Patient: sex F, age 66
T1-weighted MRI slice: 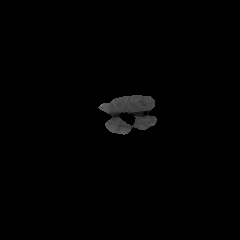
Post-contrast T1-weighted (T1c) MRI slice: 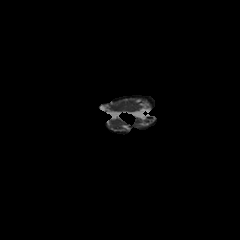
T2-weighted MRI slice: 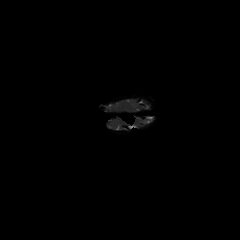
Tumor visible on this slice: no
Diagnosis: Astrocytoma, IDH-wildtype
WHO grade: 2